Question: Using only CSS, how to give a div a shadow which is thicker in the middle and gets thinner as it goes out? 'box-shadow' doesn't seem to provide a way.
There is an example here, <URL>. The header has the shadow that I want:

However this one is done with a background image. Is it possible purely in CSS?
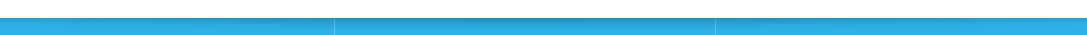
Answer: Yes, it's possible!
See, <URL>
> Using a negative spread radius, you can get squeeze in a box shadow and only push it off one edge of a box.
'''
.one-edge-shadow {
-webkit-box-shadow: 0 8px 6px -6px black;
-moz-box-shadow: 0 8px 6px -6px black;
box-shadow: 0 8px 6px -6px black;
}
'''
Also try, "Effect 6" from the examples in the provided link above.